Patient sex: F
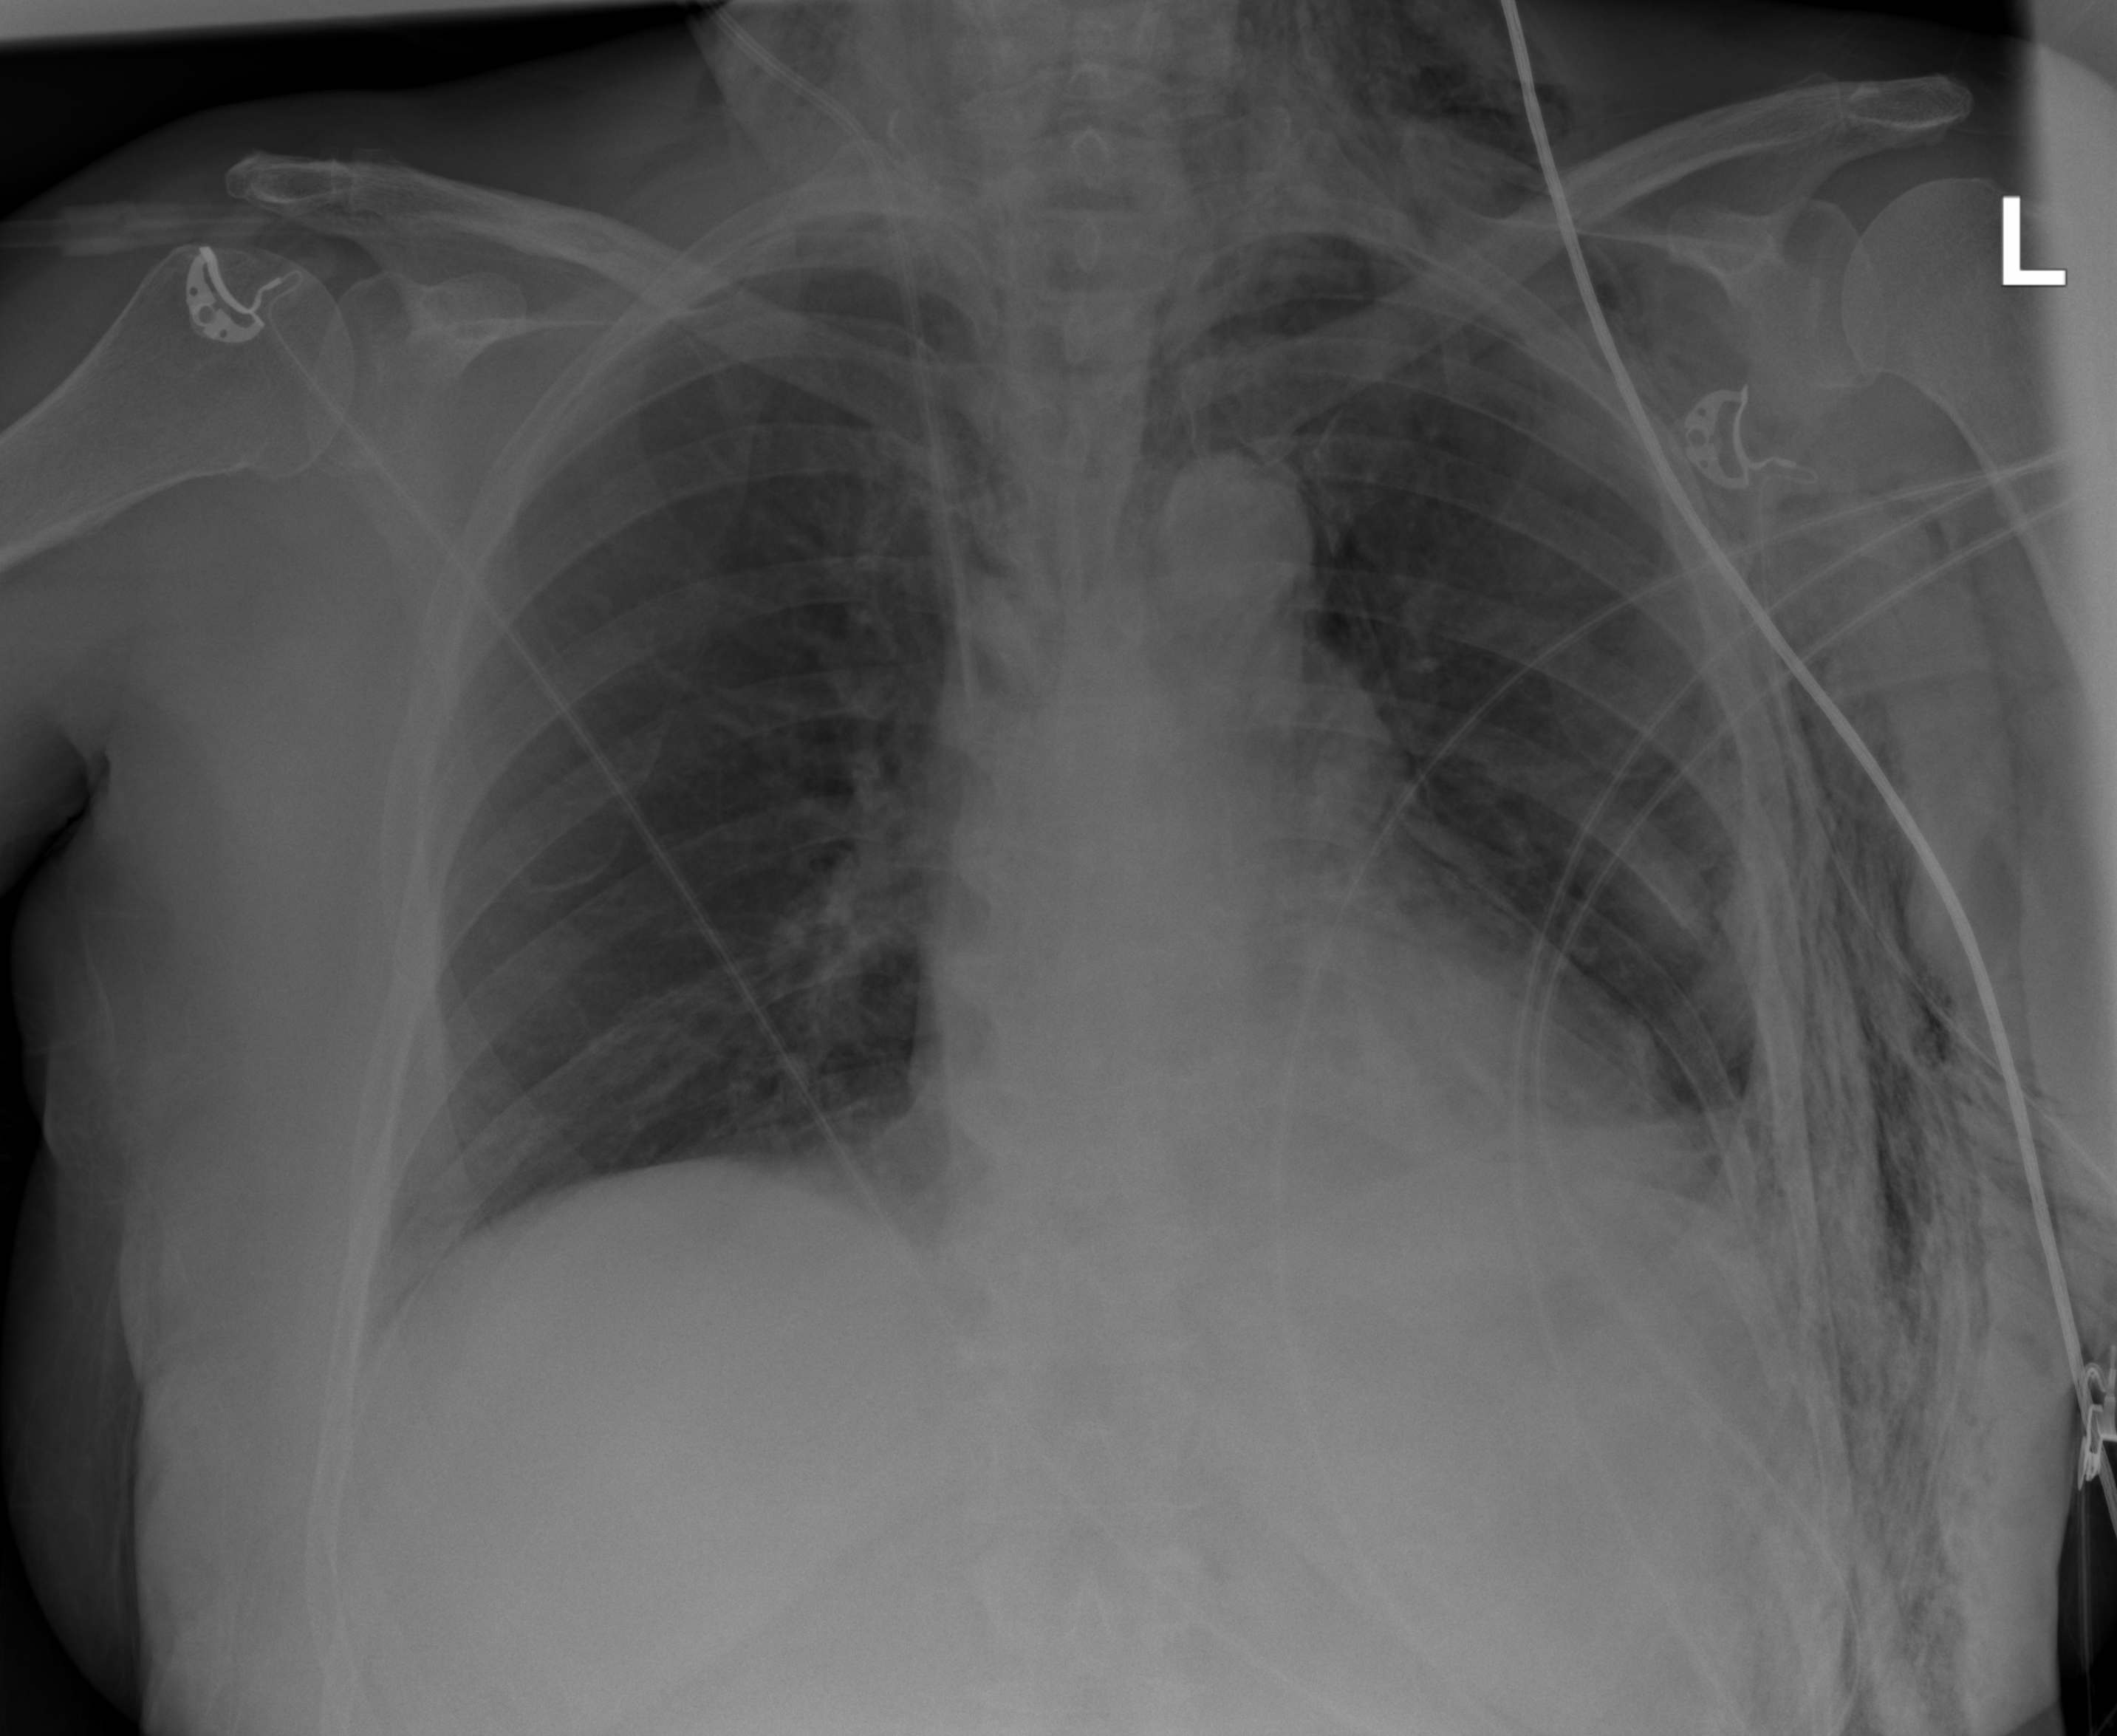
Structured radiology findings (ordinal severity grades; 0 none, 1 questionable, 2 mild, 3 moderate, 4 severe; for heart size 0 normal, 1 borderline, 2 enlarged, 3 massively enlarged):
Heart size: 0
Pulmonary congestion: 0
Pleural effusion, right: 0
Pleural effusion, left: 2
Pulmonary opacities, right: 0
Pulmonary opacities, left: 0
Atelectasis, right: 0
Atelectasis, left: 2